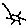
Label: sun